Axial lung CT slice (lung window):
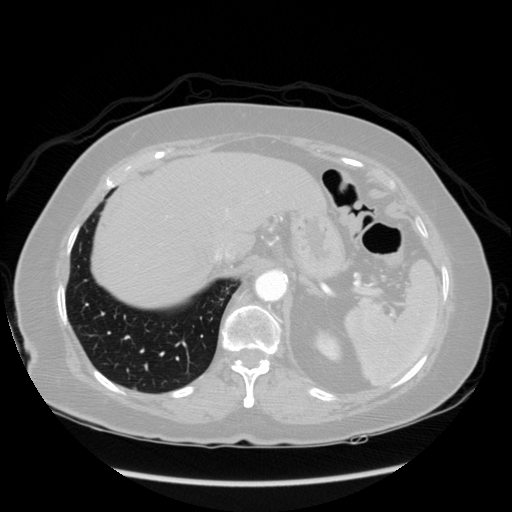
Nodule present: no